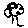
Label: tree